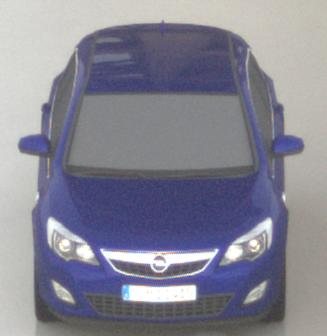
Make: Opel
Model: Astra 1.4 ecoFlex
Detailed model: Astra (J)
Model produced from: 2009/12
Model produced until: 2010/12
Doors: 5
Color: blue
Road condition: wet road
Daytime: sunrise or sunset
Contrast: low contrast